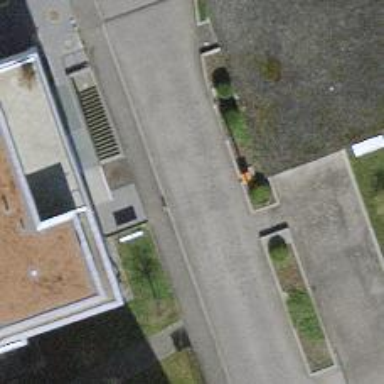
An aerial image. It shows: Lift gate barrier.